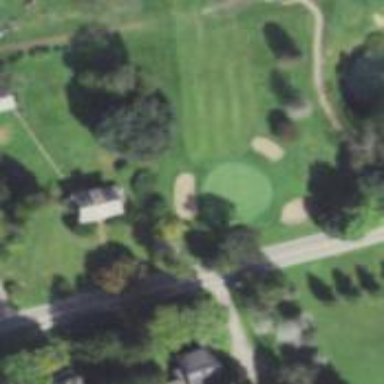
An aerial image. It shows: View of golf hole.